Question: I'm kind of new to Android development.
I don't understand why the following code gives me a stackoverflowerror
'''
Intent intent = new Intent(view.getContext(), MakeCall.class);
SipParcelable sipp = new SipParcelable(_sip);
intent.putExtra("sip", (Parcelable) sipp);
startActivity(intent);
'''
Basically as soon as the startActivity(intent) fires, I get the following error:

I can get rid of the error by commenting out the third line with the 'putExtra()' function.
I'm trying to pass my _sip object over to the MakeCall.class activity on another screen that's about to load up. I tried to follow the tutorial on how to implement a Parcelable class/object. Here's what my SipParcelable code looks like:
'''
import com.myproject.library.SipService;
import android.os.Parcel;
import android.os.Parcelable;
public class SipParcelable implements Parcelable{
public SipService mData;
/* everything below here is for implementing Parcelable */
// 99.9% of the time you can just ignore this
public int describeContents() {
return 0;
}
// write your object's data to the passed-in Parcel
public void writeToParcel(Parcel out, int flags) {
out.writeValue(mData);
}
public SipParcelable(SipService sip)
{
mData = sip;
}
// Parcelling part
public SipParcelable(Parcel in){
mData = (SipService) in.readValue(SipService.class.getClassLoader());
}
public static final Parcelable.Creator CREATOR = new Parcelable.Creator() {
public SipParcelable createFromParcel(Parcel in) {
return new SipParcelable(in);
}
public SipParcelable[] newArray(int size) {
return new SipParcelable[size];
}
};
}
'''
What am I doing wrong?
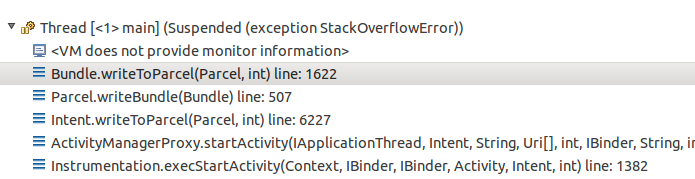
Answer: Your SipService class must implement parcelabe and modify how SipService object is read and written from/to pracel.
check this tutorial it might help you
<URL>
You can use serialisable too... But parcelable is faster and better